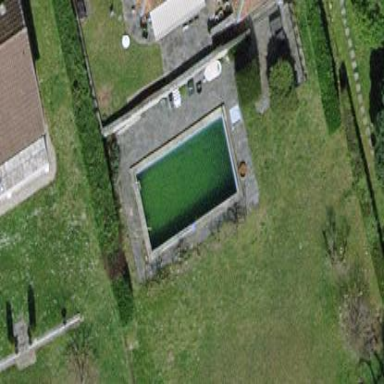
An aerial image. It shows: Swimming pool located in leisure land.